Question: For my Android application, I'm wondering how best to create the white box application widgets as seen in Google Play? See the attached screenshot:

You can either click on the widget itself, or you can click the 3-dot icon to bring up a menu.
Any ideas?
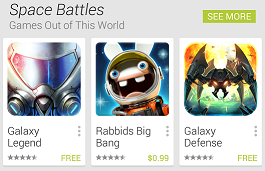
Answer: basically just create an image and set that image as the background (GridView in this example, the drawable would be the background of each cell)
you can also look at this library that does exactly what you want
<URL>